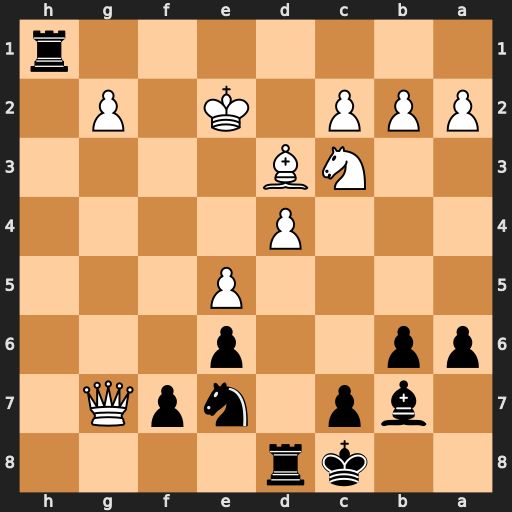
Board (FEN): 2kr4/1bp1npQ1/pp2p3/4P3/3P4/2NB4/PPP1K1P1/7r
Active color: b
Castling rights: -
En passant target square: -
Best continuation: Rg8 Qxf7 Rxg2+